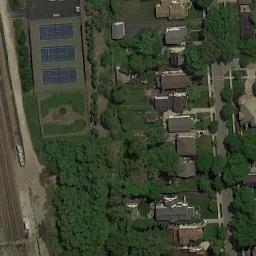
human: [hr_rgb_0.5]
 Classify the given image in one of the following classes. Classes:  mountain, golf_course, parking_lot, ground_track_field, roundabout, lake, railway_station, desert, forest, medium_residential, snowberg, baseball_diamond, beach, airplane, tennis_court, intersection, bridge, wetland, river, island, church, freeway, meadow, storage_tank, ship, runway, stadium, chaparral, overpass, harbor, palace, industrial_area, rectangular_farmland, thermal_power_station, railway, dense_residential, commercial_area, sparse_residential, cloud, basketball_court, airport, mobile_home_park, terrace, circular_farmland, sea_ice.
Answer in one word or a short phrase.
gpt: tennis_court